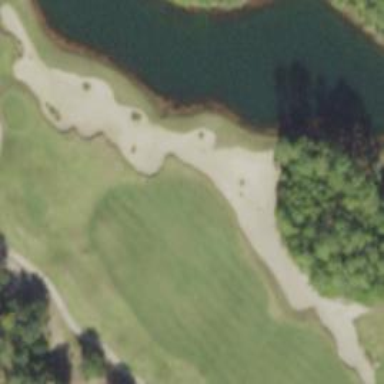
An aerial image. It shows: Sandy area is golf bunker.